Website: apple
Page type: order-returns
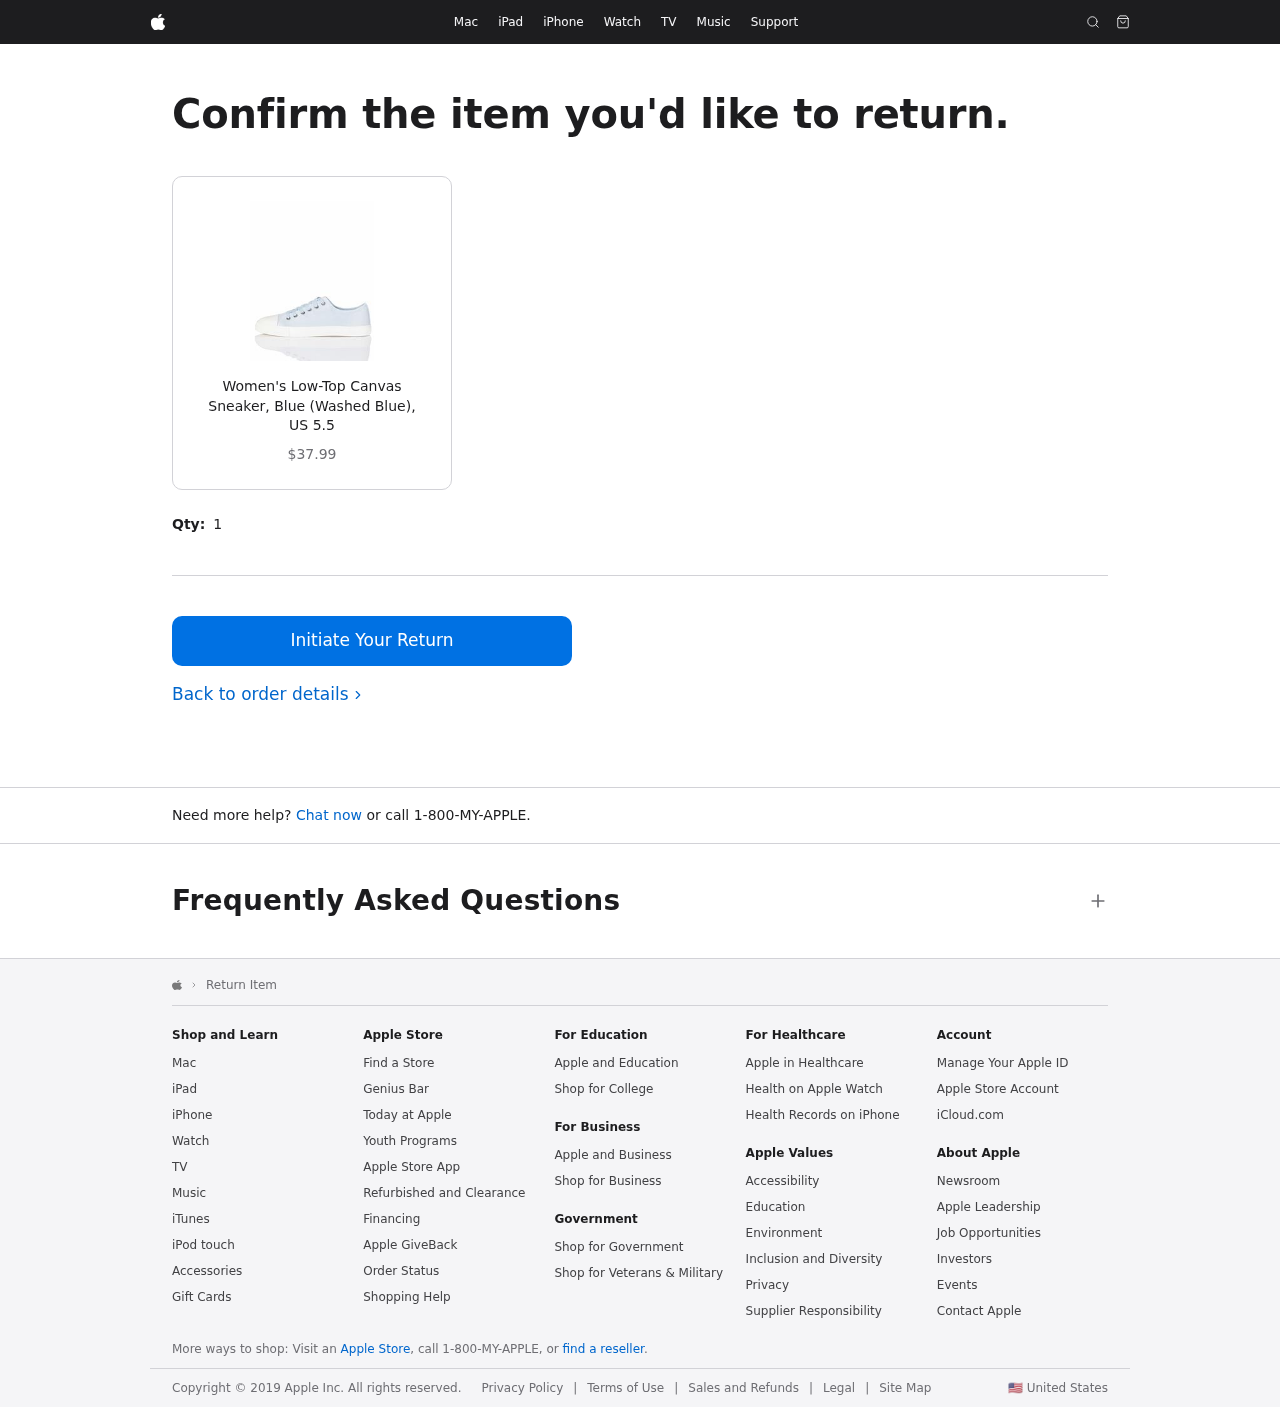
Product elements: key: PRODUCT1_NAME
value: Women's Low-Top Canvas Sneaker, Blue (Washed Blue), US 5.5
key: PRODUCT1_PRICE
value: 37.99
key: PRODUCT1_QUANTITY
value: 1